Field crop: maize
Growth stage: 2
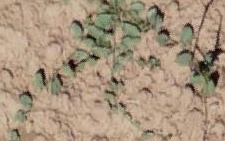
Species: convolvulus